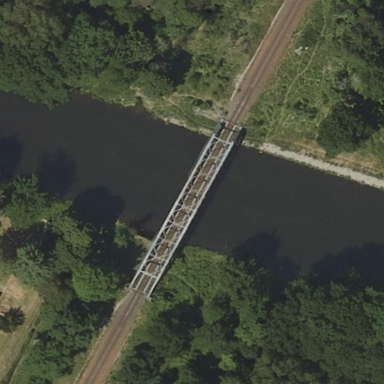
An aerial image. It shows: Arch bridge that is man-made.